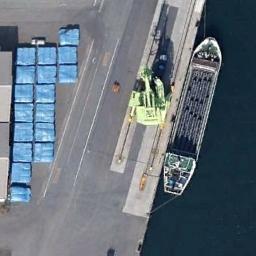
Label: ship